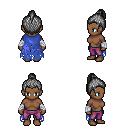
a pixel art fantasy rpg character, female body template, human, dark skin, blue tattered cape, magenta pants, gray short topknot hairstyle, white cloth bandages, four views (front, back, left, right), 2x2 character sprite sheet, small pixel art, hard edges, no anti-aliasing